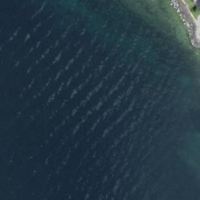
EUNIS habitat code: 14
Species observed at this site:
Chroicocephalus ridibundus
Sedum album
Carpinus betulus